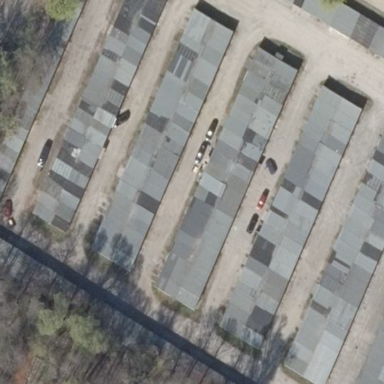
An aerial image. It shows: Group of garages.